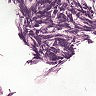
Metastatic tissue present: no